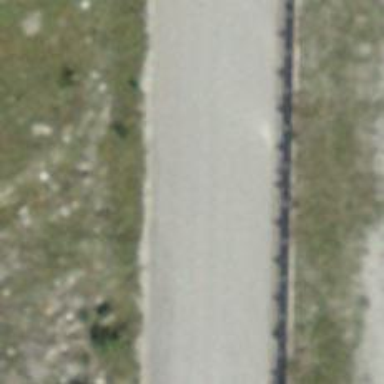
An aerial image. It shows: Retaining wall.